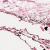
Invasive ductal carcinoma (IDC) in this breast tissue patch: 0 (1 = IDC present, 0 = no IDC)